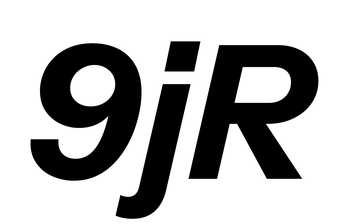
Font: InstrumentSans-Italic_Bold_Italic